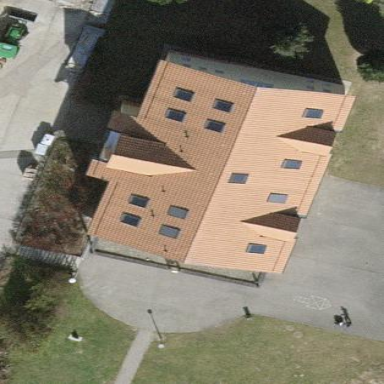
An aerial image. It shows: Simple house.